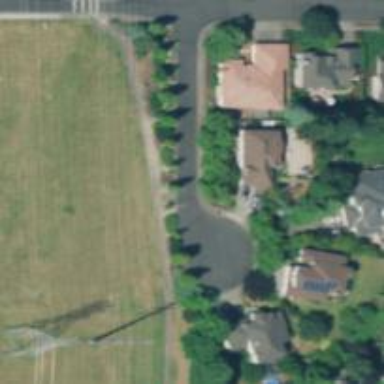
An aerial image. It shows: Residential road with sidewalk on the left side.